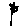
Label: flower